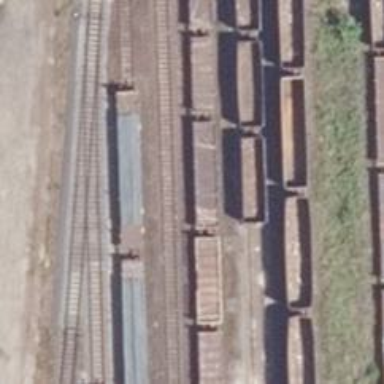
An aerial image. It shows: Railway spur service.